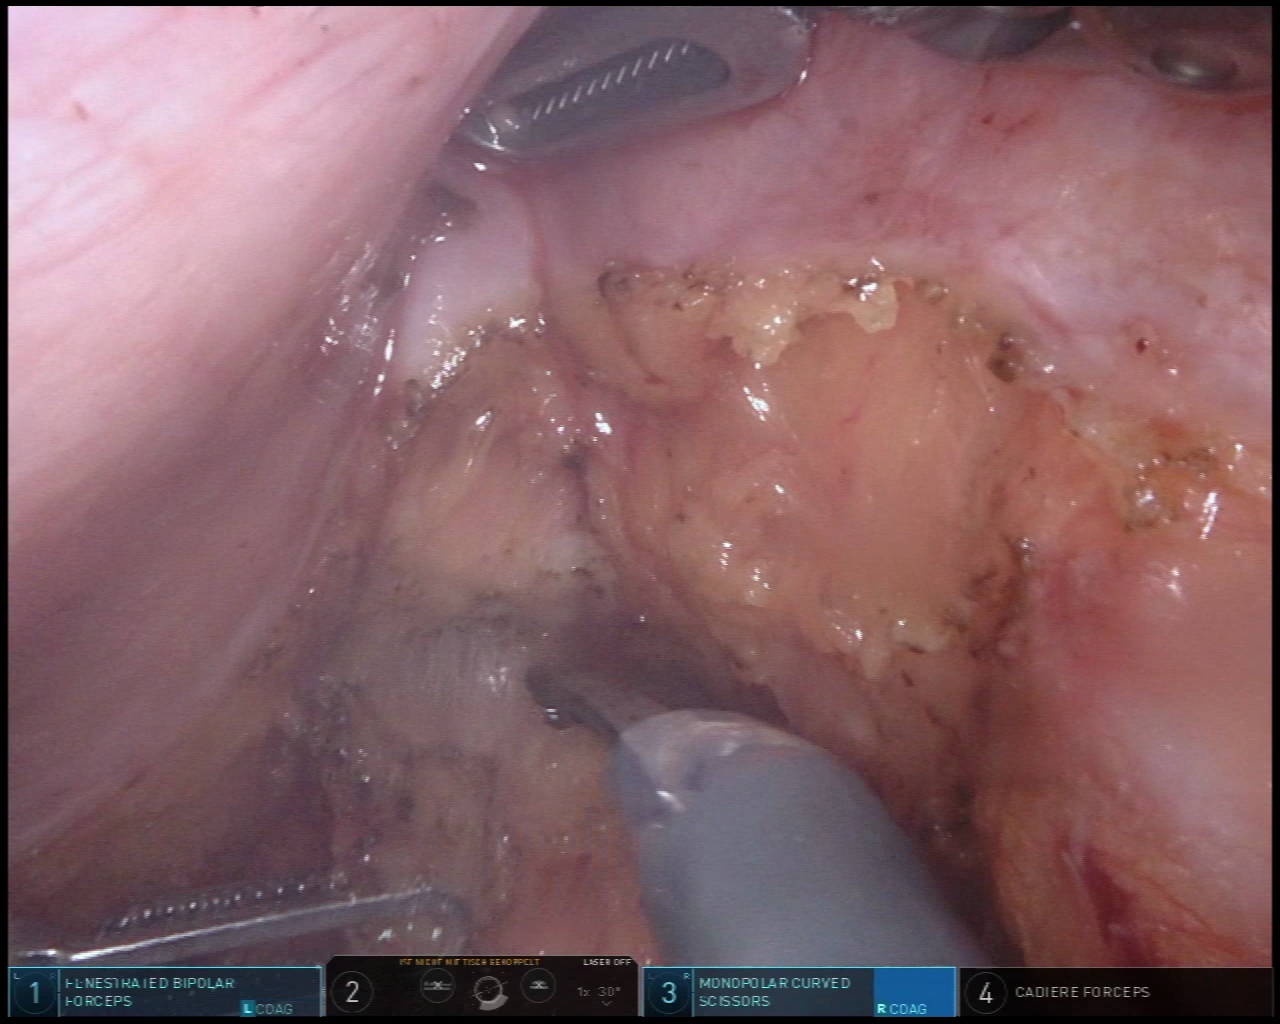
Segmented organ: vesicular_glands
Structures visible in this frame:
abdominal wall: no
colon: no
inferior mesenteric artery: no
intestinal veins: no
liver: no
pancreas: no
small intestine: no
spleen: no
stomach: no
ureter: no
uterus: no
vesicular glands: yes